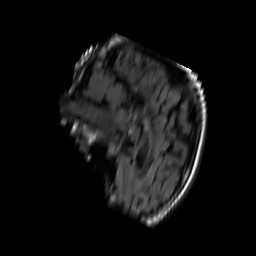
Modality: FLAIR
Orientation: sagittal
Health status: ill
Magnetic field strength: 3 T